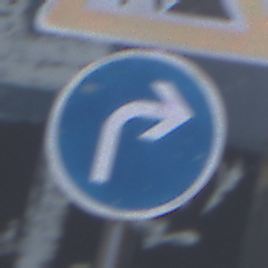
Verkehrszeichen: VorgeschriebeneFahrtrichtungRechts
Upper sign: Arbeitsstelle
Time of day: MorningAfternoon
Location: Outdoor (Urban)
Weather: PartlyCloudy
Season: NotSpecified
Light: Natural